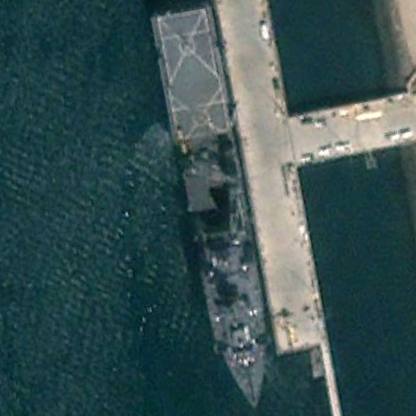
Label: combat